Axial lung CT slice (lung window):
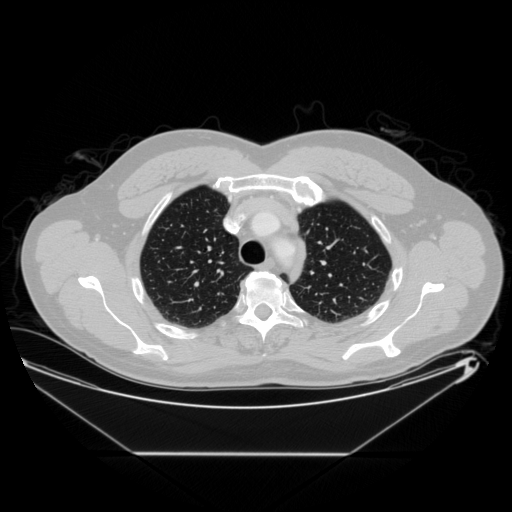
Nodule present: no